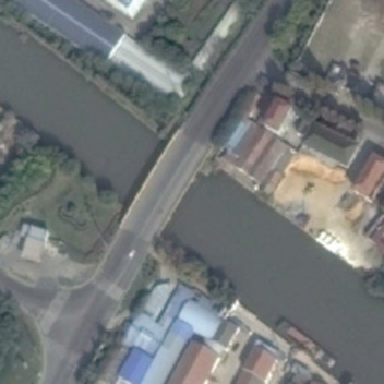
The small bridge is next to some factory buildings with red roofs .